九年级 · 变换几何
如图, $\triangle A B C$ 中, $\angle A C B=90^{\circ}, \angle A B C=40^{\circ}$. 将 $\triangle A B C$ 绕点 $B$ 逆时针旋转得到 $\triangle A^{\prime} B C^{\prime}$, 使点 $C$ 的对应点 $C^{\prime}$ 恰好落在边 $A B$ 上, 则 $\angle C A A^{\prime}$ 的度数是 ( )

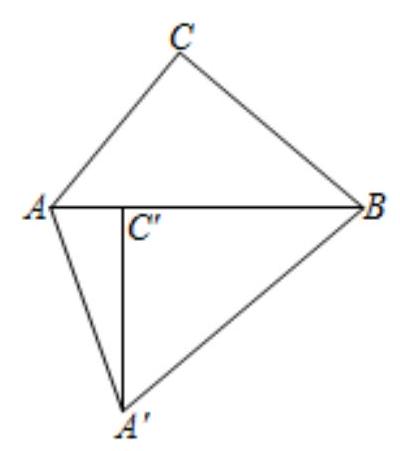
A. $50^{\circ}$

B. $70^{\circ}$

C. $110^{\circ}$

D. $120^{\circ}$


答案: D
解析: 【分析】

根据旋转可得 $\angle A^{\prime} B A=\angle A B C=40^{\circ}, A^{\prime} B=A B$, 得 $\angle B A A^{\prime}=70^{\circ}$, 根据 $\angle C A A^{\prime}=\angle C A B+\angle B A A^{\prime}$, 进而可得 $\angle C A A^{\prime}$ 的度数.

本题考查了旋转的性质, 等腰三角形的性质, 三角形内角和定理, 解决本题的关键是掌握旋转的性质.

【解答】

解: $\because \angle A C B=90^{\circ}, \angle A B C=40^{\circ}$,

$\therefore \angle C A B=90^{\circ}-\angle A B C=90^{\circ}-40^{\circ}=50^{\circ}$,

$\because$ 将 $\triangle A B C$ 绕点 $B$ 逆时针旋转得到 $\triangle A^{\prime} B C^{\prime}$, 使点 $C$ 的对应点 $C^{\prime}$ 恰好落在边 $A B$ 上,

$\therefore \angle A^{\prime} B A=\angle A B C=40^{\circ}, A^{\prime} B=A B$,

$\therefore \angle B A A^{\prime}=\angle B A^{\prime} A=\frac{1}{2}\left(180^{\circ}-40^{\circ}\right)=70^{\circ}$,

$\therefore \angle C A A^{\prime}=\angle C A B+\angle B A A^{\prime}=50^{\circ}+70^{\circ}=120^{\circ}$.

故选: D.